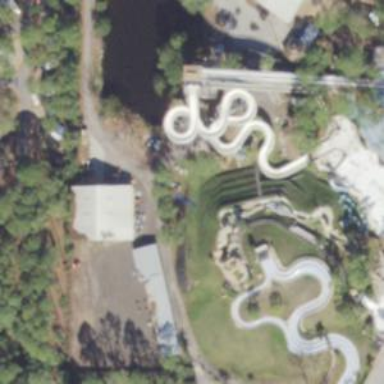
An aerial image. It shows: Water slide attraction.